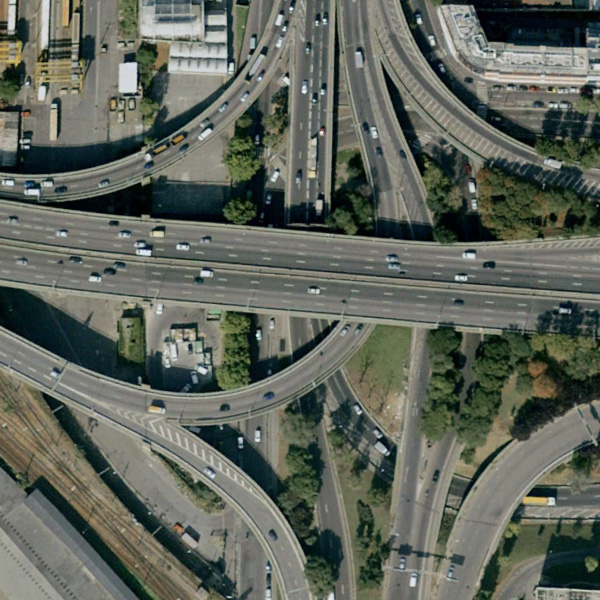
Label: Viaduct